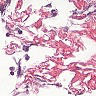
Metastatic tissue present: no